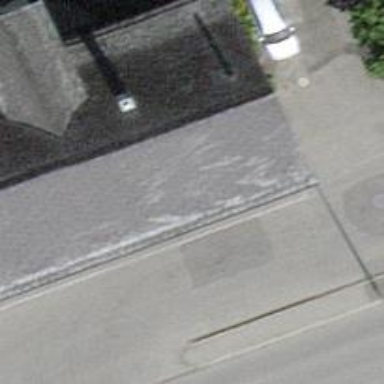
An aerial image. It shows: Post box is visible.